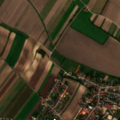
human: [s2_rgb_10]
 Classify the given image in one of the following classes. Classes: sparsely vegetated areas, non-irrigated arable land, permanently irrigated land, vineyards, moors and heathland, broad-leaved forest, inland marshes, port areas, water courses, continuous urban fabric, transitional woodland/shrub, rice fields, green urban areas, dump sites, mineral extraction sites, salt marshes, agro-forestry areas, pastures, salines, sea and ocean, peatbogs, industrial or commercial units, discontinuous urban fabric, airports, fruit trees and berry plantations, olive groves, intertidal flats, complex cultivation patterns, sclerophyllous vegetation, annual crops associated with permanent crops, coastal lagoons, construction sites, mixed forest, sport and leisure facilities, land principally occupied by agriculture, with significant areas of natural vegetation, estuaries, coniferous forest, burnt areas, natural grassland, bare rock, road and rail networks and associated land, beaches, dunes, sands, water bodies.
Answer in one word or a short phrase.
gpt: discontinuous urban fabric, non-irrigated arable land